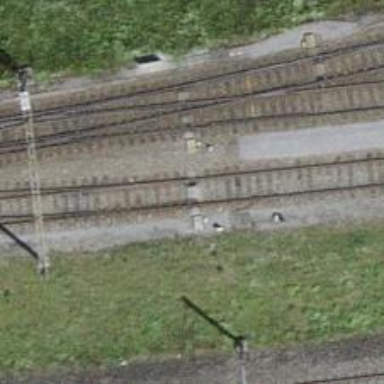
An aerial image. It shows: Railway switch.